Interaction volume radius: 10 \u00c5
Interaction volume height: 10 \u00c5
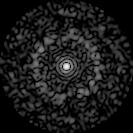
Disorder parameter: 0.8184